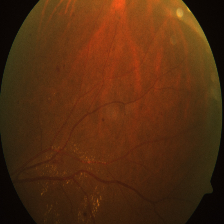
Diabetic retinopathy grade: Proliferative DR